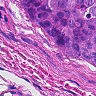
Metastatic tissue present: yes